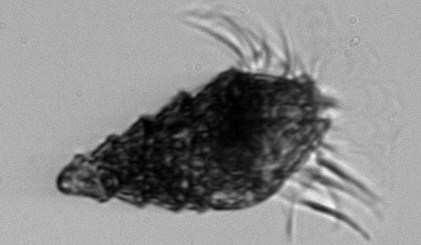
Label: Laboea_strobila